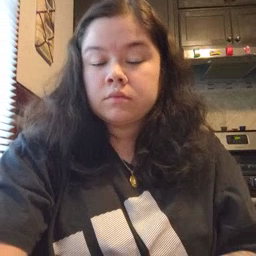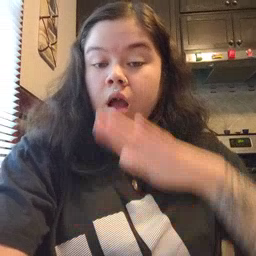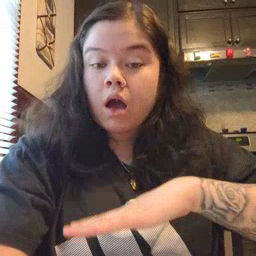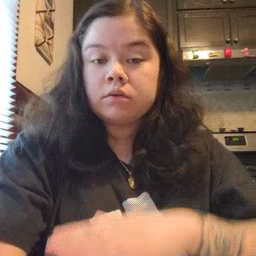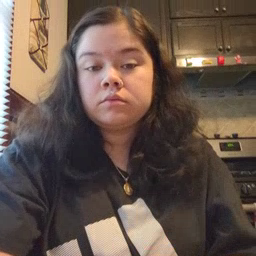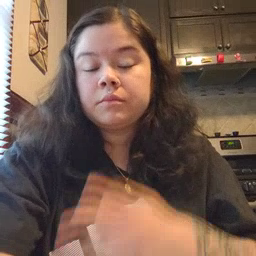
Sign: on